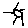
Label: sun